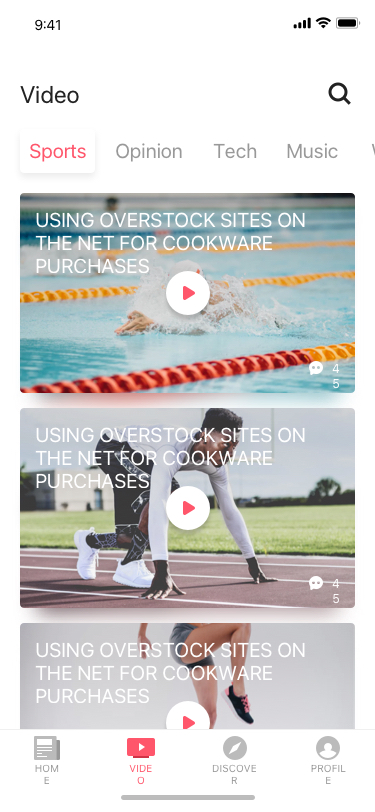
Text in this UI design:
Video
Sports
Opinion
Tech
Music
World
Using Overstock Sites On The Net For Cookware Purchases
45
Using Overstock Sites On The Net For Cookware Purchases
45
Using Overstock Sites On The Net For Cookware Purchases
45